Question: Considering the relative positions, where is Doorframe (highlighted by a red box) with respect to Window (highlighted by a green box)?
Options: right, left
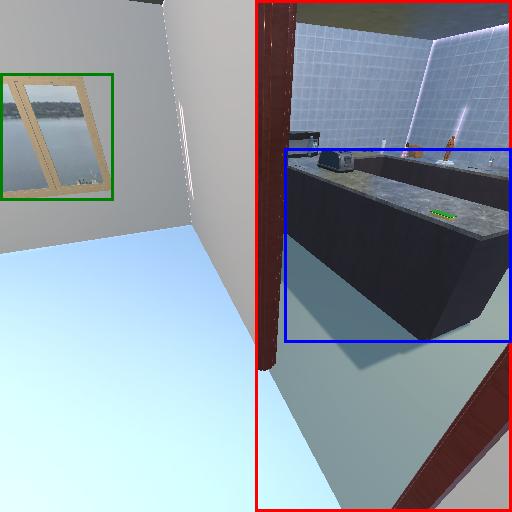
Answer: right